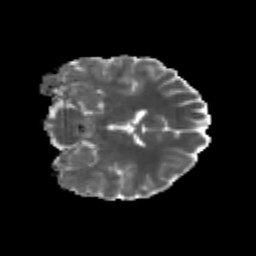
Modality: MD
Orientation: coronal
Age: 19
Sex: male
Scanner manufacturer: siemens
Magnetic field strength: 3 T
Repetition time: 3.5 s
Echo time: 0.113 s